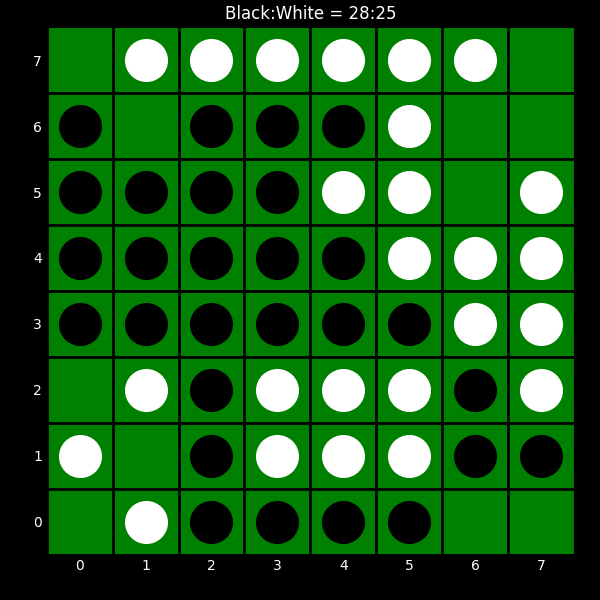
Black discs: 28
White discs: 25